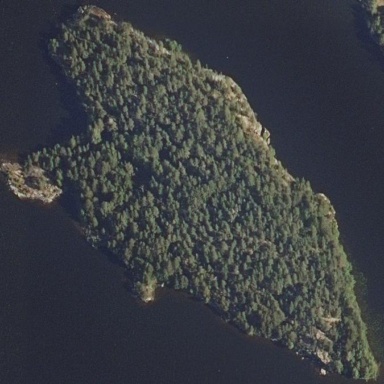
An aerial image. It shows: Needle-leaved wood on small islet.